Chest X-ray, PA view. Patient: 31 years old, sex M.
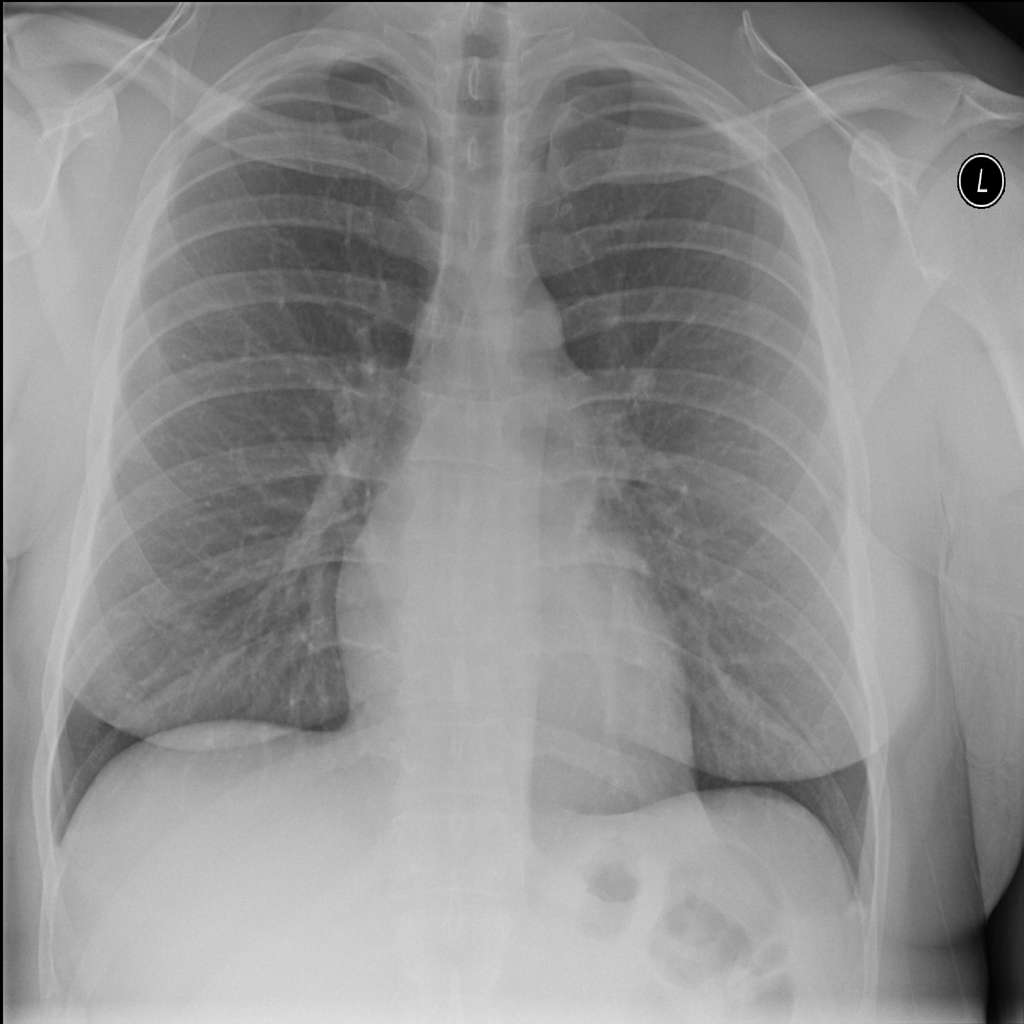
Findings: No Finding